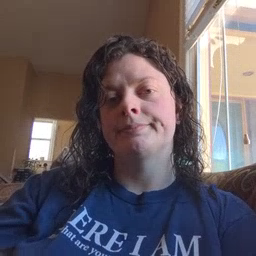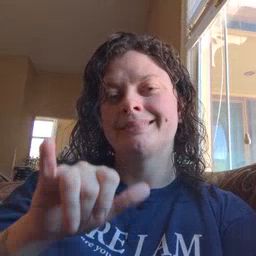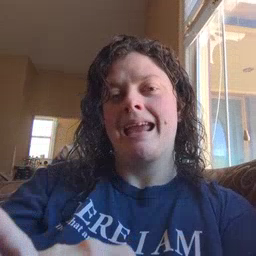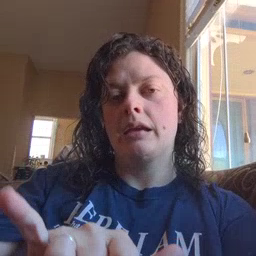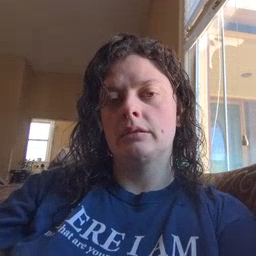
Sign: stay